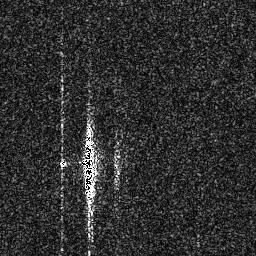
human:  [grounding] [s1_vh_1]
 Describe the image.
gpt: In the satellite image, there is  <ref>1 medium ship </ref> <box>[[30, 51, 38, 79, 0]]</box> located at center.